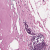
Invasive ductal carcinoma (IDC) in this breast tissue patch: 0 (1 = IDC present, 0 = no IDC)